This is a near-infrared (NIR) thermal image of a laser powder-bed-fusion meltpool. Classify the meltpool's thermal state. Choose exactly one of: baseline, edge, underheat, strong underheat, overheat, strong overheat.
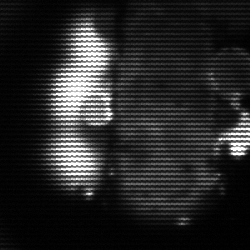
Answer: strong underheat